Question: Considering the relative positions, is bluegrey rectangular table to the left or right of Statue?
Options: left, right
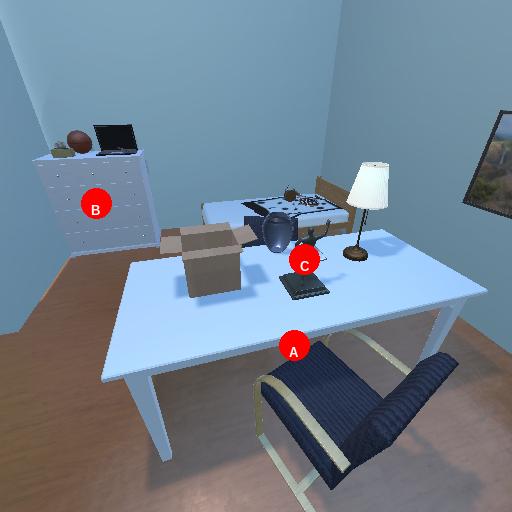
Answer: left